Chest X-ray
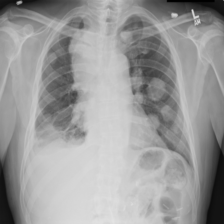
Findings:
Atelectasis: negative
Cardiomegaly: negative
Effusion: positive
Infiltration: negative
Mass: positive
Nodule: positive
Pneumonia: negative
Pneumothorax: negative
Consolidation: negative
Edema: negative
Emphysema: negative
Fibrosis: negative
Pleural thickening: negative
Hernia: negative